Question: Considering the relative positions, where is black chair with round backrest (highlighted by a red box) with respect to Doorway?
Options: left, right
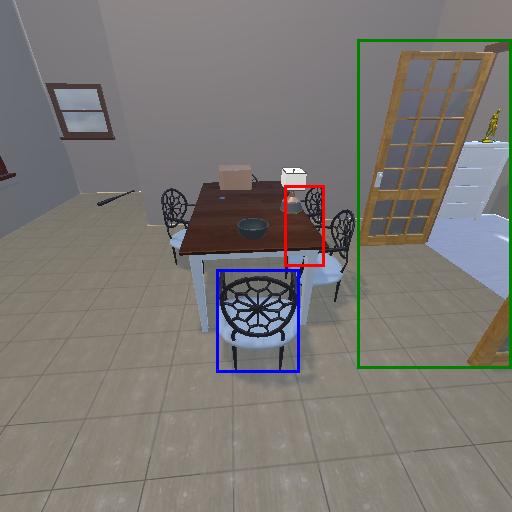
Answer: left